Field crop: maize
Growth stage: 2
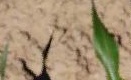
Species: maize